Field crop: tomato
Growth stage: 1
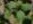
Species: solanum